Question: I'm using Hyperion Interactive Reporting Studio version 9.3.1 to write my first report.
The query that I am trying to produce is in the form
'''
SELECT A, B FROM CW_STATEMNT_BEN_FEAT
UNION
SELECT C,D FROM Table2
'''
...where the data type of A and B matches respectively to the data types of column C and D.
My steps involved creating a query, CW_STATEMNT_BEN_FEAT for the first select statement. Then, I clicked the menu "Query => Append Query which resulted in another Query tab being added to the Query section. From drop down I changed the default selecton from "UNION" to "UNION ALL" to get duplicate value combination returned.
Once on the new "Query" tab (my 2nd query) was added, I was surprised to see that the app reproduced the query on the first tab (CW_STATEMNT_BEN_FEAT) on the second tab (Query). My initial reaction was that the app was trying to be helpful by assuming that my 2nd query would be similar. However, after designing the second SQL to draw from TableB I was surprised to find that the changes that I made on the inserted SQL tab (Query) were mirrored on the first. Essentially, I could not find a way to design a query in the second tab (Query) without also simultaneously changing the query on the original tab.
Why is this happening? How can I create the SQL above that uses a UNION ALL?
Separate issue: I noticed that the below image is not displaying in Google Chrome for some reason but it shows when I use IE 9.

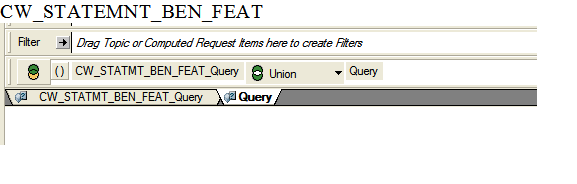
Answer: The answer is that you drop table A B on the first tab without a join between them but on the first tab, to only drag the columns of Table A as the Requested fields. Similarly, on tab B, drag the columns from Table B to the Request columns.
Add this to the list of reasons why I say BRIO is unintuitive, a long list after only 3 days of experience with it.